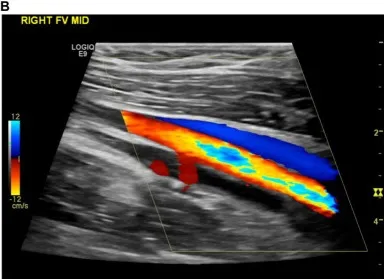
(B) Improved recanalization observed in the mid-section of the right superficial femoral vein.
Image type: radiology (ultrasound)